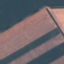
Land use / land cover: AnnualCrop